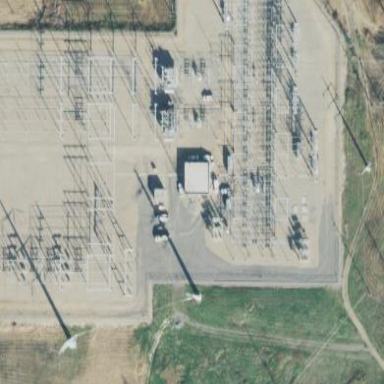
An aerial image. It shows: Power substation surrounded by fence.